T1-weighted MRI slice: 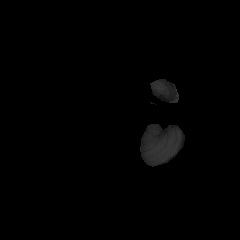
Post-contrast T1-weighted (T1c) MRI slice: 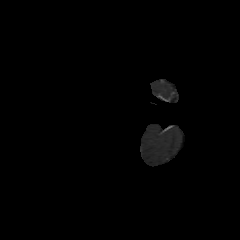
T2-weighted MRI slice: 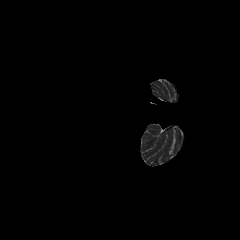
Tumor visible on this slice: no